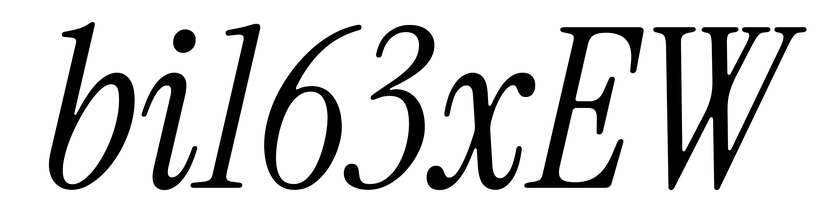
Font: InstrumentSerif-Italic